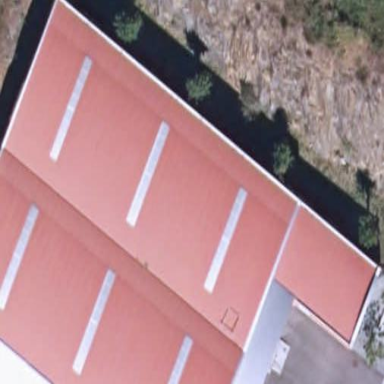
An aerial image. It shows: Industrial building.